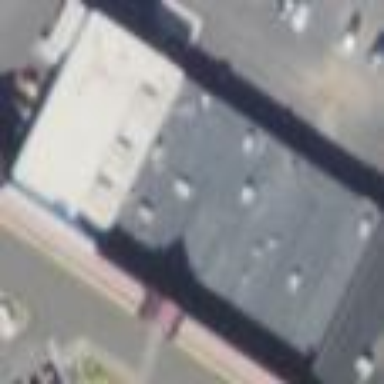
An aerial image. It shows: Retail building.